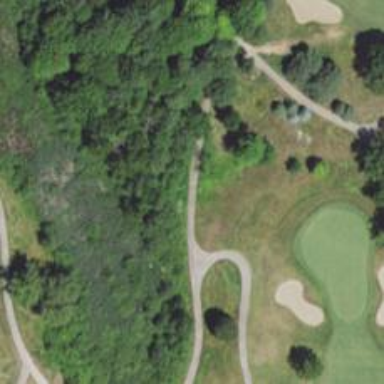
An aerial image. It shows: Path for both roads and golfers.